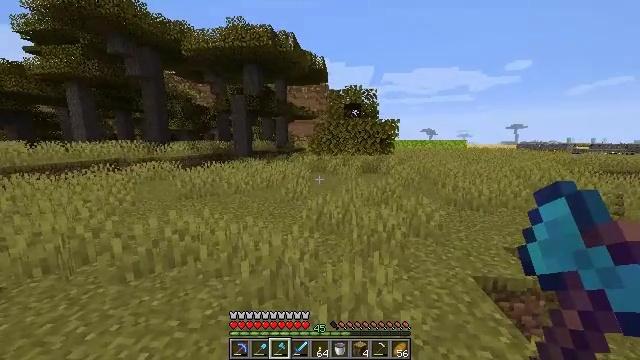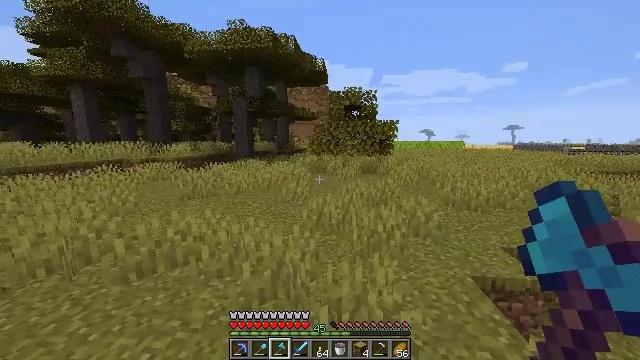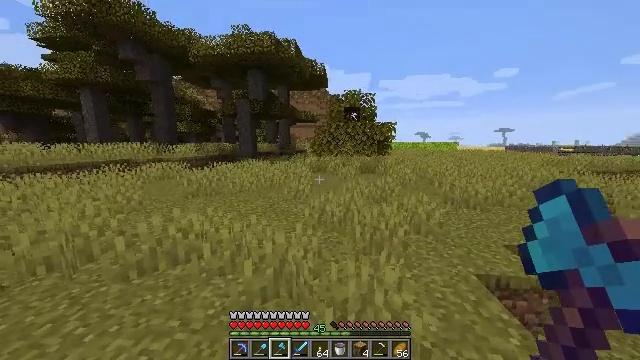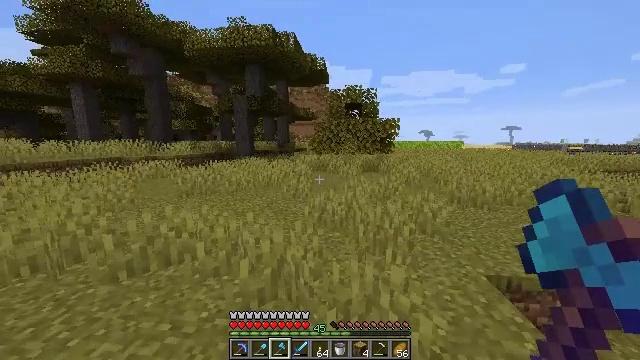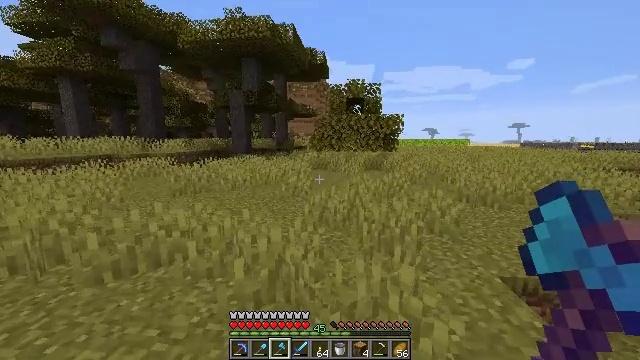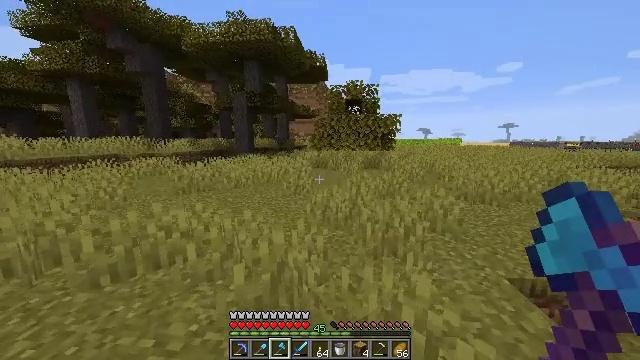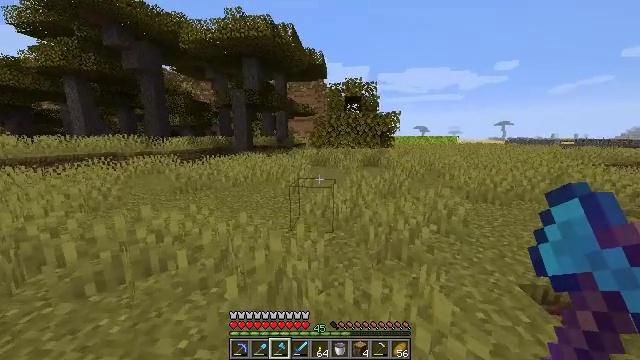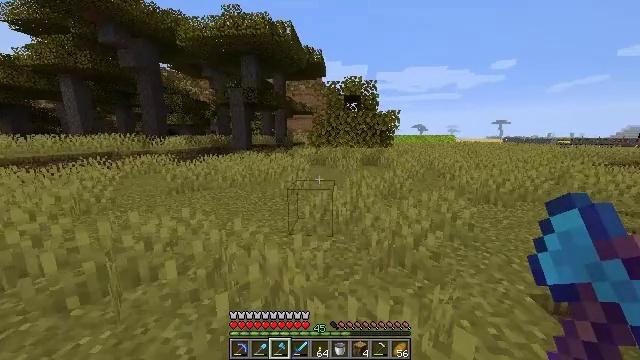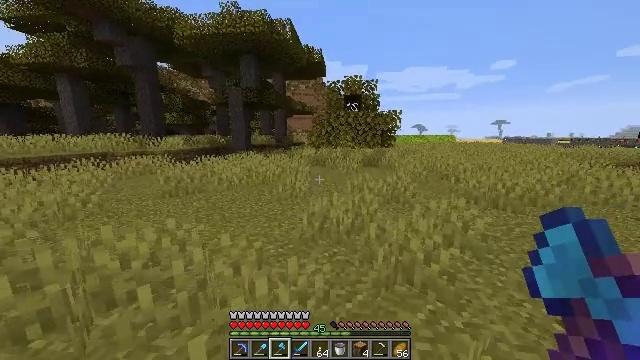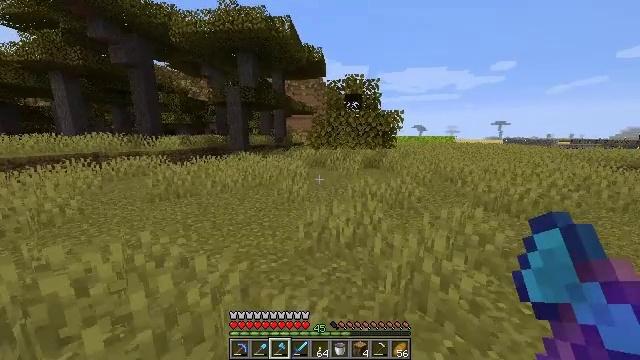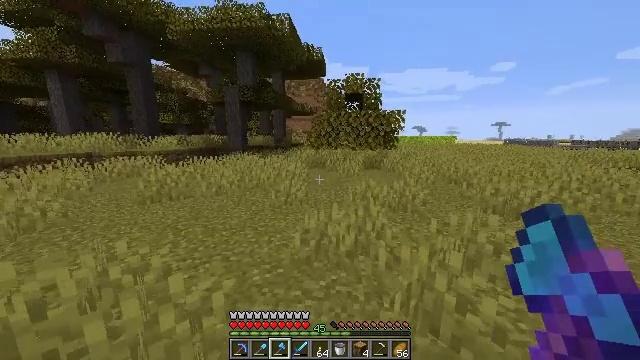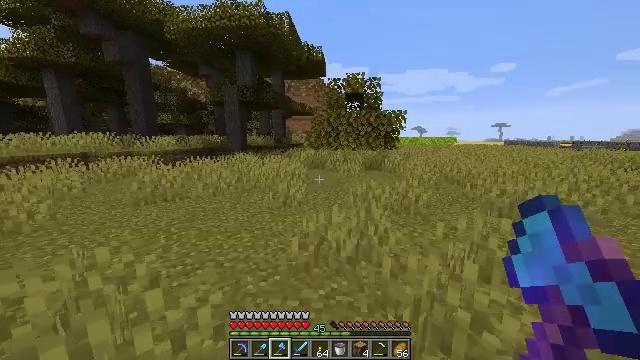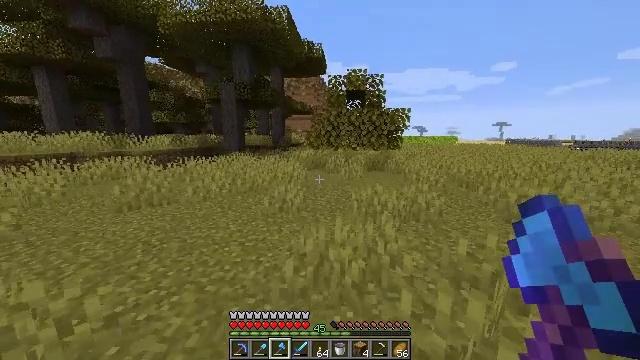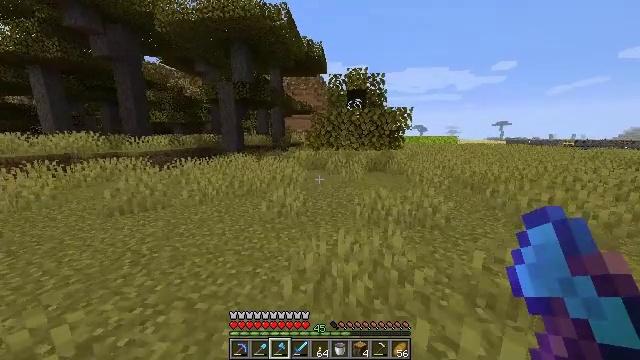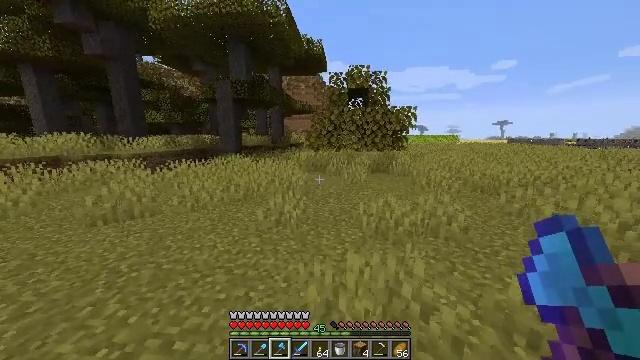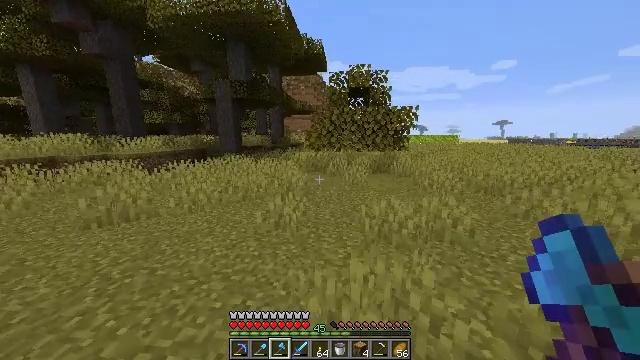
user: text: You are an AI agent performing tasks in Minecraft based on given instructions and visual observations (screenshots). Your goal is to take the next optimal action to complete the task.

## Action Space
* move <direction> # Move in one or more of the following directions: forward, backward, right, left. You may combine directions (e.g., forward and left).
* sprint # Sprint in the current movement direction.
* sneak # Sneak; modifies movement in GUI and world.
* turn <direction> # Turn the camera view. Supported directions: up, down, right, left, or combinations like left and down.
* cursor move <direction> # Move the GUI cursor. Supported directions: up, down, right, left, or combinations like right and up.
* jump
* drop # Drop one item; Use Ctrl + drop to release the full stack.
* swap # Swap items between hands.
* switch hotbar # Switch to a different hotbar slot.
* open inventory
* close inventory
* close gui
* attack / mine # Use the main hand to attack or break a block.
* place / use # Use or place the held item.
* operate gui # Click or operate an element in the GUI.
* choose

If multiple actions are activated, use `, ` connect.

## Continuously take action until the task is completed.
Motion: motion action
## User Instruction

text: Gather the acacia log for building.
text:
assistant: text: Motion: move forward, sprint
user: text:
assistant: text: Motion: move forward, sprint
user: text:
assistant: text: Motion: move forward, sprint
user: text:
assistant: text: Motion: move forward, sprint
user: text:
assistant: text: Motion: move forward, sprint
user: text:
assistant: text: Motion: move forward, sprint
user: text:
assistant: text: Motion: move forward, sprint
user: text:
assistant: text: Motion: move forward, sprint
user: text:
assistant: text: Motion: move forward, sprint
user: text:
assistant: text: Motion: move forward, sprint
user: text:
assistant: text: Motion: move forward, sprint
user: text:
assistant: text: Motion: move forward, sprint
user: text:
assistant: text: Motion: move forward, sprint
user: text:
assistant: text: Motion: move forward, sprint
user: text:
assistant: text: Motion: move forward, sprint
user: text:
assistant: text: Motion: move forward, sprint
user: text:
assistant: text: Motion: move forward, sprint
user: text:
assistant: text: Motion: move forward, sprint
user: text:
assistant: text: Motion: move forward, sprint
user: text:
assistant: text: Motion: move forward, sprint
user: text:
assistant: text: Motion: move forward, sprint, turn left
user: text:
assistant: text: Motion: move forward, sprint, turn left
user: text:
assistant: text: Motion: move forward, turn left and up
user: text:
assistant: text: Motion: move forward, turn left and up
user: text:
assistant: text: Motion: move forward, turn left
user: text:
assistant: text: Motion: move forward, sprint
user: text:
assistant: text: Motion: move forward, sprint, turn left
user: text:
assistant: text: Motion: move forward, sprint, turn left
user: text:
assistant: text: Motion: move forward, sprint
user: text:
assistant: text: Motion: move forward, sprint